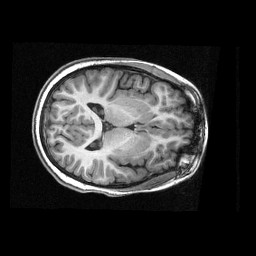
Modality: T1w
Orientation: axial
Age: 7
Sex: female
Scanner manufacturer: siemens
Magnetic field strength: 3 T
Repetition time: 2.3 s
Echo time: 0.00336 s